Interaction volume radius: 10 \u00c5
Interaction volume height: 10 \u00c5
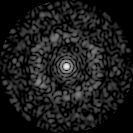
Disorder parameter: 0.8282